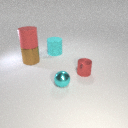
large cyan rubber cylinder behind small cyan metal sphere